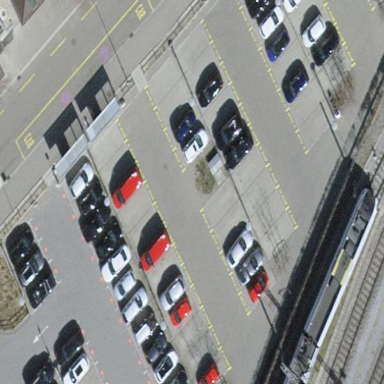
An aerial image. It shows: Parking area with surface.